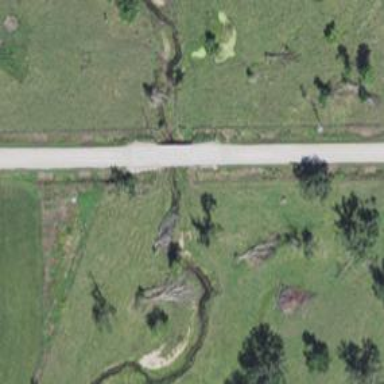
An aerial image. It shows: Residential road with bridge.